Question: I am attempting to create a program that will allow me to take in peoples info and then write it to an xml doc, save it, and then once the program is ran again, it will pick up from where I left off. All I am getting right now is I am overwriting the same line over and over. It shows
'''
<person>
<name>Users Name</name>
</person>
'''
and that is it. I need it to do
'''
<person>
<name>User 1</name>
</person>
<person>
<name>User 2</name>
</person>
'''
So on and so on... I am still working on the code, but there is not sense in working on the code if I cannot write to it. I have tried open('person.xml','(w,r,a') and still nothing. My code is

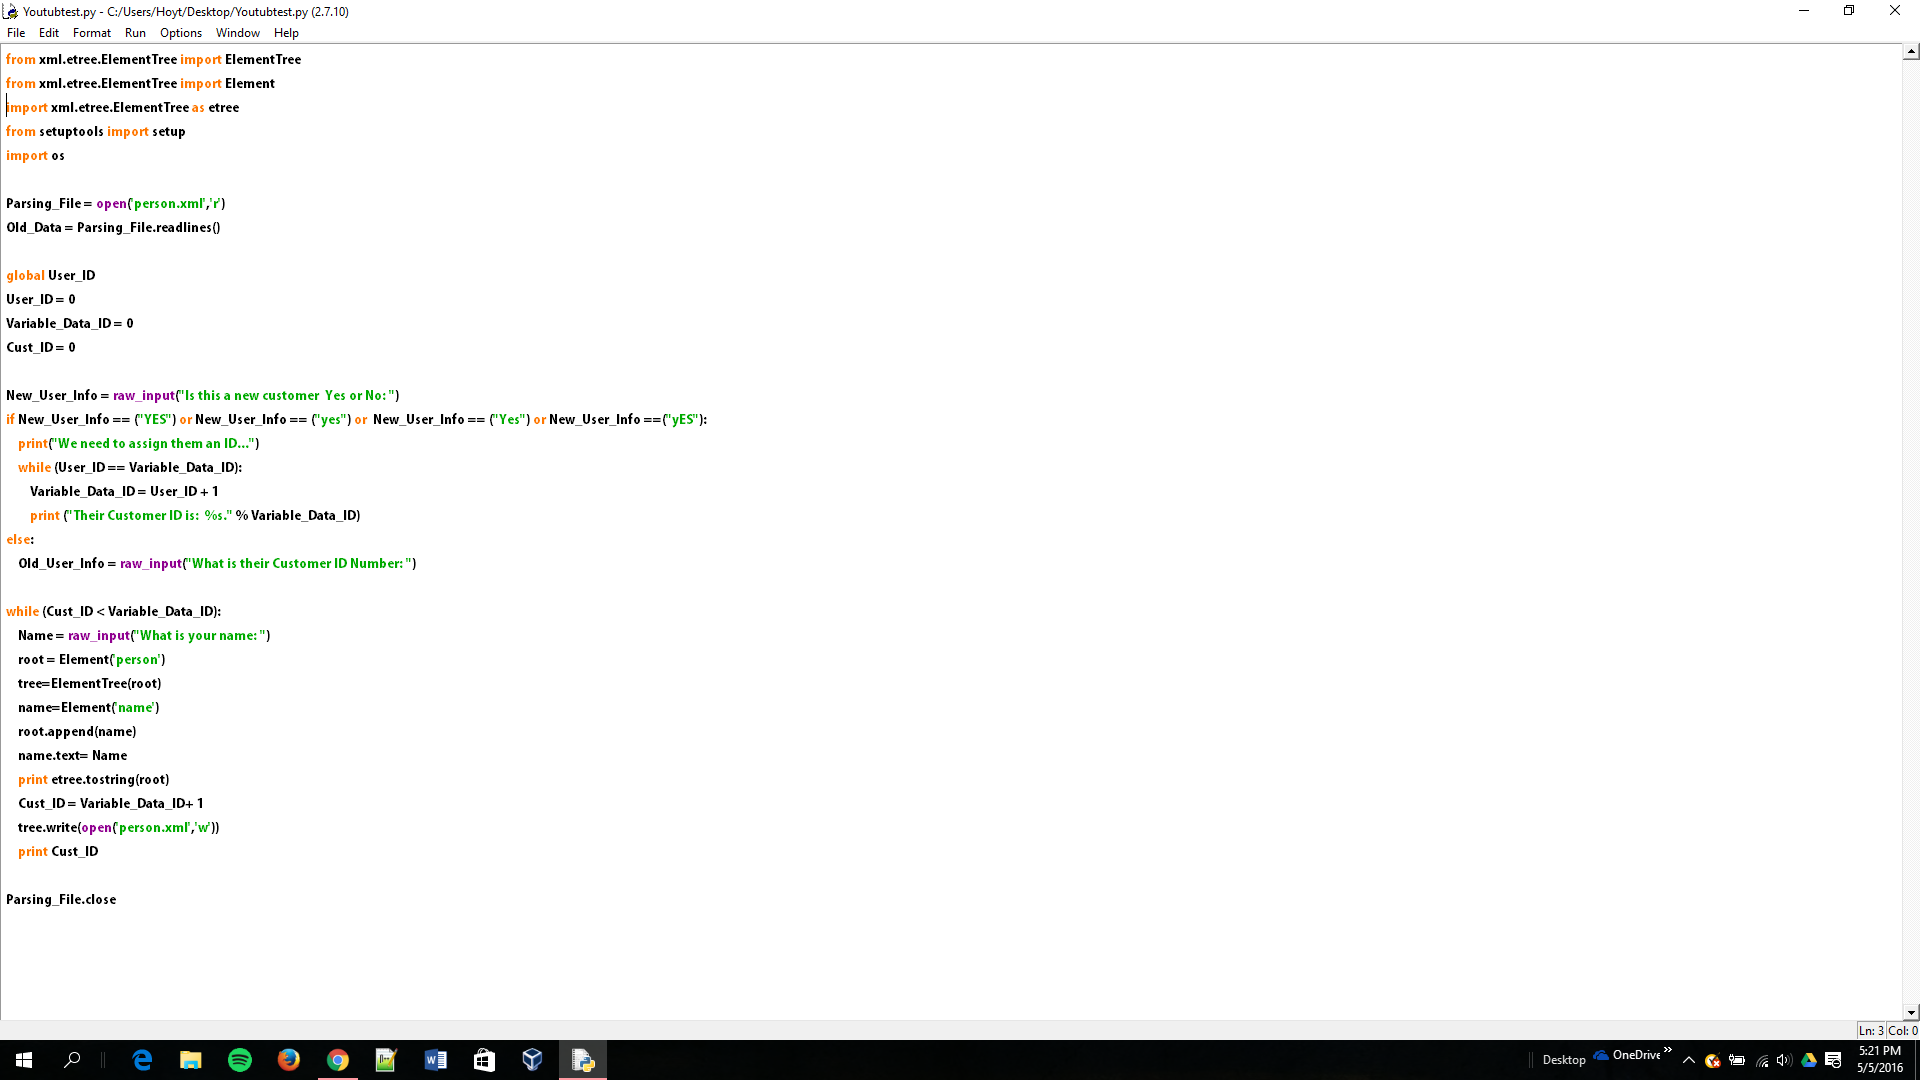
Answer: Your file should be opened in 'append mode' when you want to write something to it so that existing content doesn't get replaced.
You should change this line of code:
'''
tree.write(open('person.xml', 'w'))
'''
with this one (notice 'a' instead of 'w'):
'''
tree.write(open('person.xml', 'a'))
'''
'r': open file in mode
'w': open file in mode
'a': open file in mode